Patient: sex F, age 57
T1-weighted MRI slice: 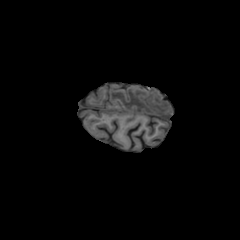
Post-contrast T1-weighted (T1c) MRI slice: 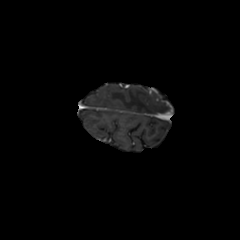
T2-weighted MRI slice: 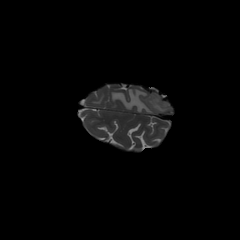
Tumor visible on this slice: yes
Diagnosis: Glioblastoma, IDH-wildtype
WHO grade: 4